Question: I am implementing paging in my datalist.
For that i have to query on following datatable:

From this data table i want to select top n records(indexes) where index> n
I made following query:
'''
DTResult.Select("top " & Integer.Parse(ddlPage.SelectedValue.ToString()), "Index > " & Integer.Parse(ddlPage.SelectedValue.ToString()))
'''
note: ddlPage is my dropdown through which i am getting number 'n' i.e. selection of top 5/10/15... records.
Above query gives me error:
'''
Cannot find column Index > 10.
'''
As we can see records above index 10 are present.
Then also its giving me error.
What is wrong in my query?
Please help me.
(Syntax does not matters to me, answer in any of the language (c# or vb) can help me)
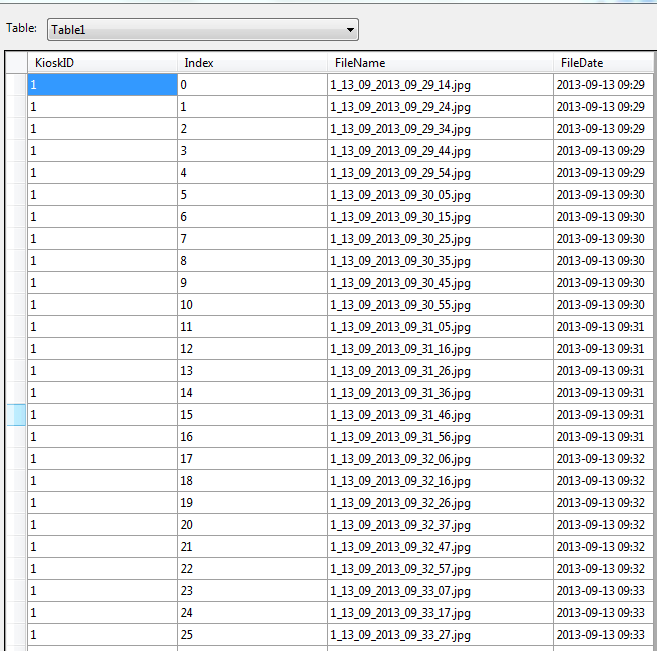
Answer: If you want top ten where index > 10
'''
DataRow[] results = DTResult.Select("Index > 10").AsEnumerable().Take(10);
'''
This assumes that records are stored in order of index